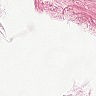
Metastatic tissue present: no